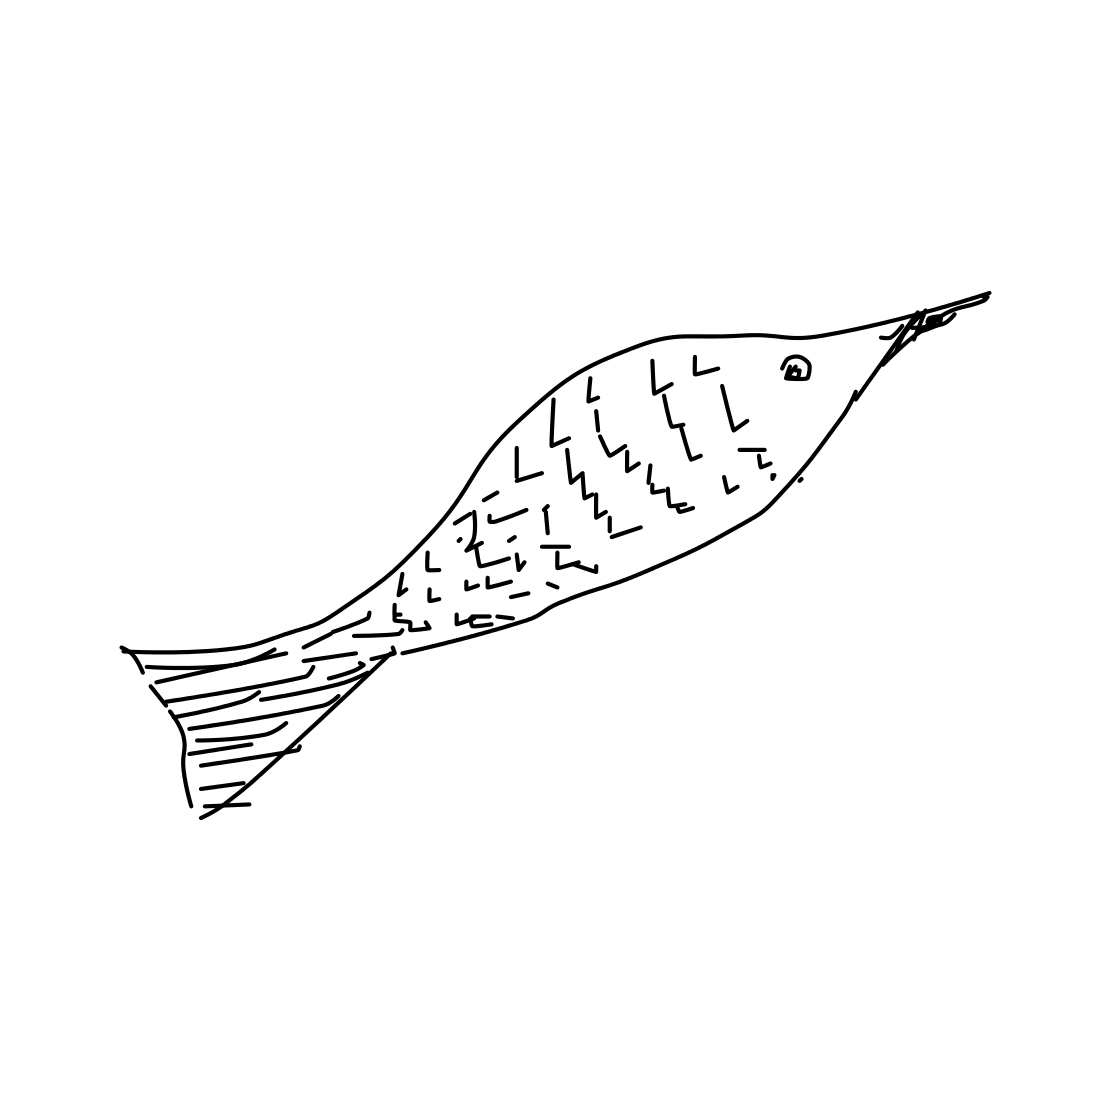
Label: fish